Question: I'm currently creating this website that has a space for a 200x200 video player only, so I need to reduce the amount of clutter there is on the "video control panel".
This is how the Player looks like right now, I need to remove the '|<' & '>|' buttons

Thanks!
Snippet:
'''
<iframe id="ytplayer" type="text/html" width="200" height="200" src="https://www.youtube.com/embed/?listType=playlist&list={PLAYLISTIDHERE}" >
'''
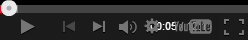
Answer: It may depend on your code, but you can try "controls=0", as in:
<URL>$VIDEOID?controls=0
where you replace $VIDEOID with a valid video ID.
Note, that this will also remove the slider to go forward and backward within the video during playing.
To remove also the related videos at the end, after playing, add the parameter "rel=0", as in:
<URL>$VIDEOID?controls=0&rel=0
See for a list of available parameters:
<URL>
Try:
'''
<iframe id="ytplayer" type="text/html" width="200" height="200" src="https://www.youtube.com/embed/?controls=0&listType=playlist&list={PLAYLISTIDHERE}" />
'''
Seems the playlist selection does show at left top corner but is not working anymore with controls=0.
An option might be to use autohide=1. I also added modestbranding=1 as suggested.
'''
<iframe id="ytplayer" width="200" height="200" src="https://www.youtube.com/embed/?modestbranding=1&autohide=1&listType=playlist&list={PLAYLISTIDHERE}" />
'''